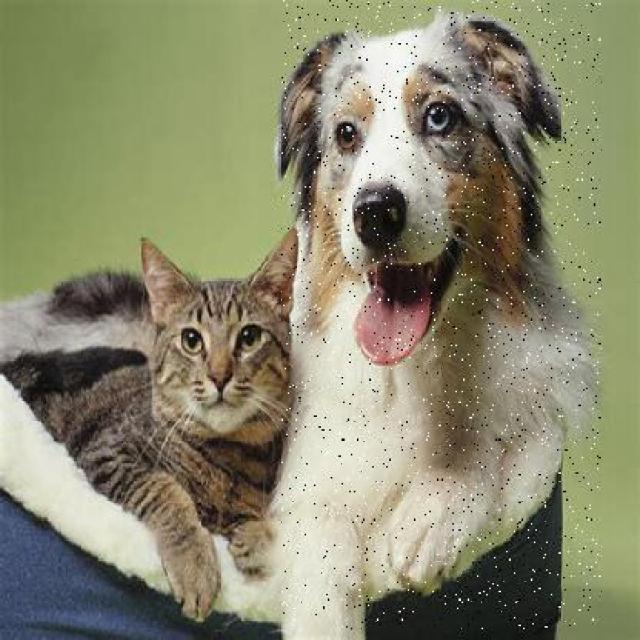
Healthy canine skin — no visible lesions, inflammation, or abnormalities. The skin and coat appear normal.